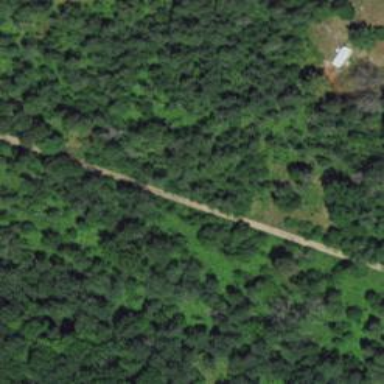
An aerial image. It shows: Abandoned railway track with historical significance.